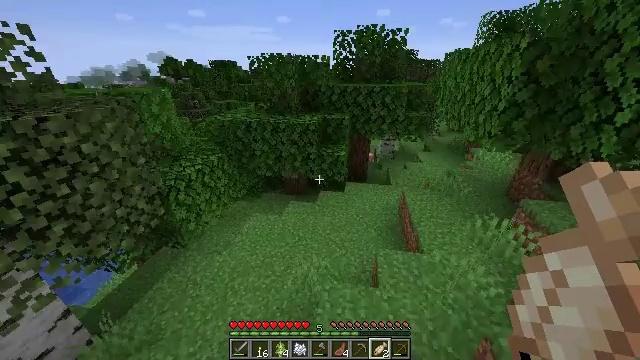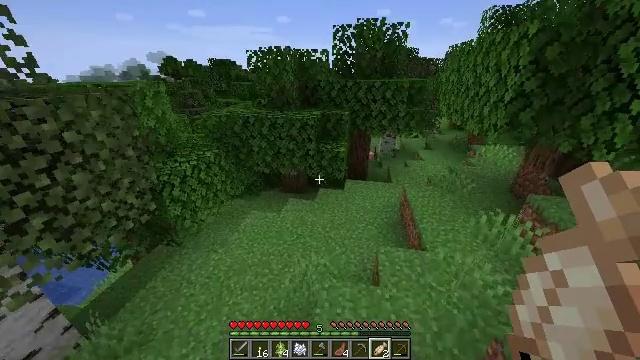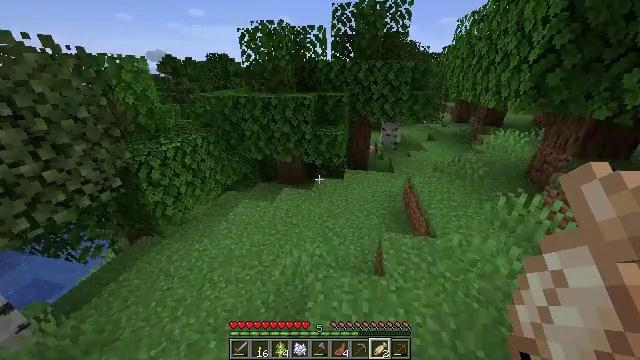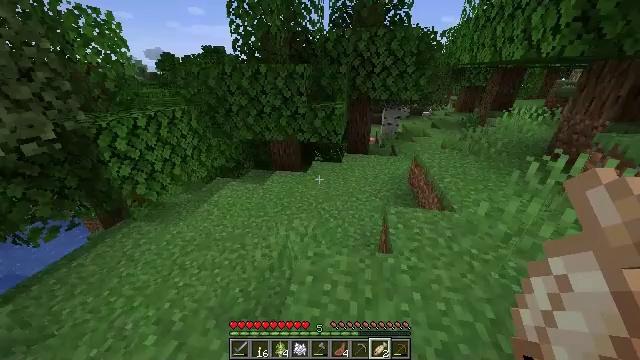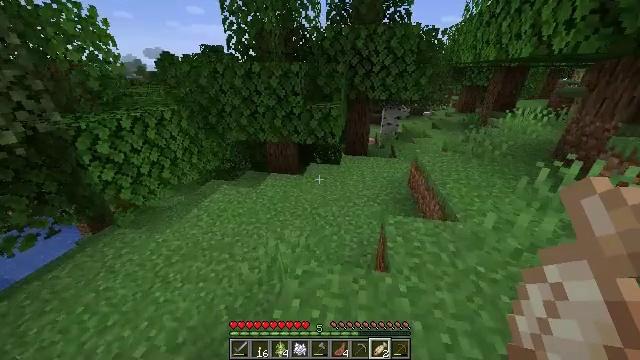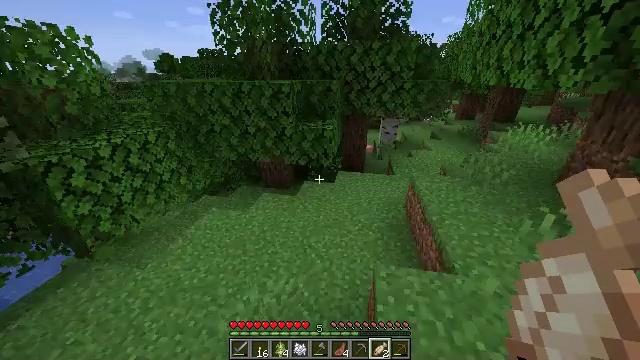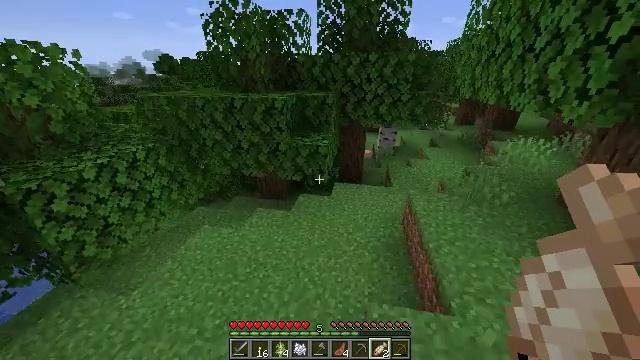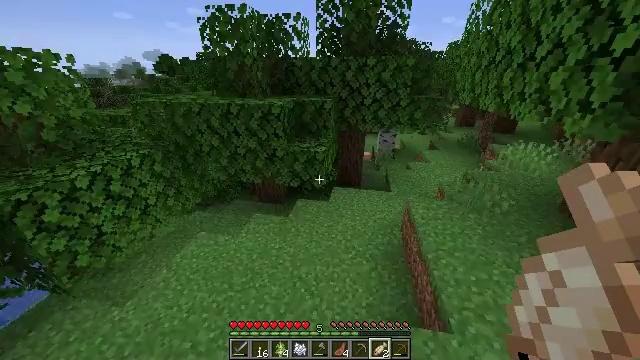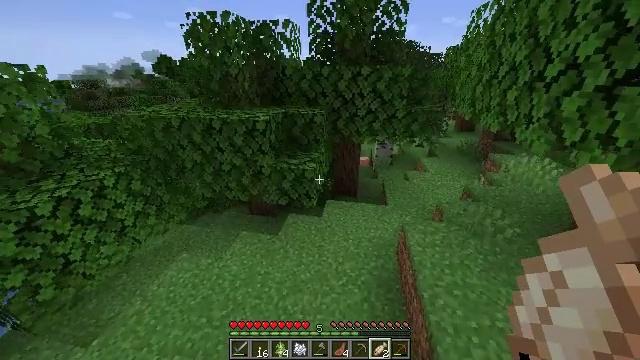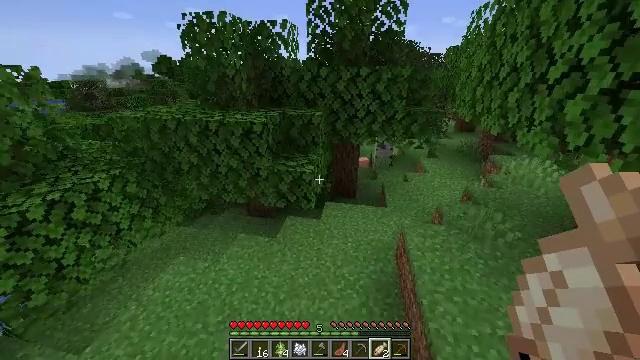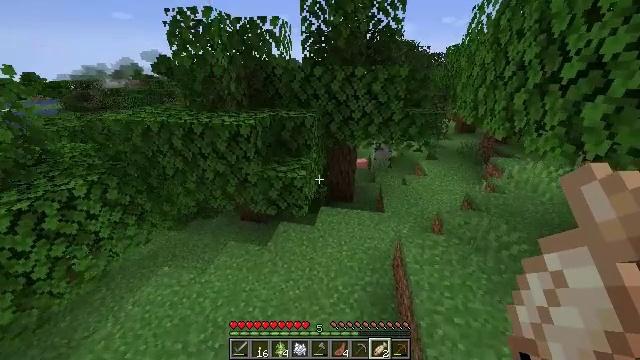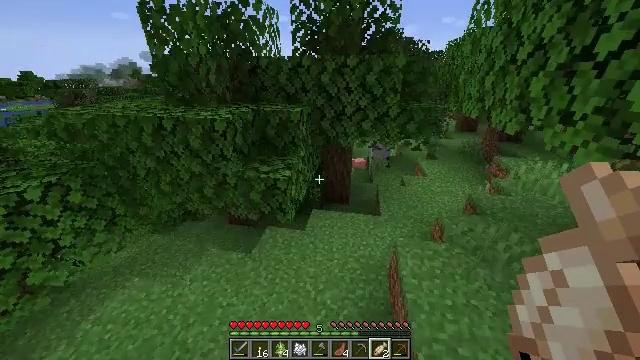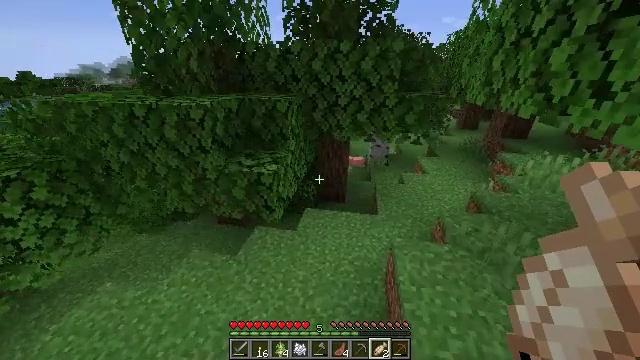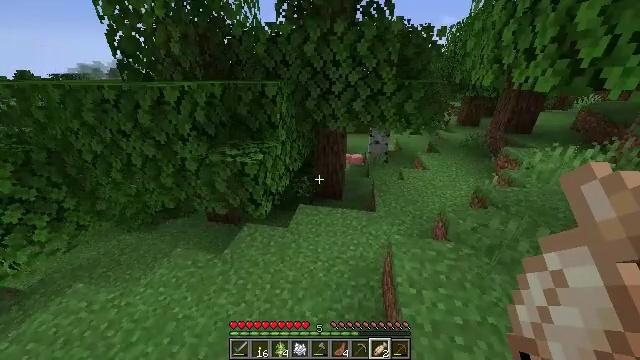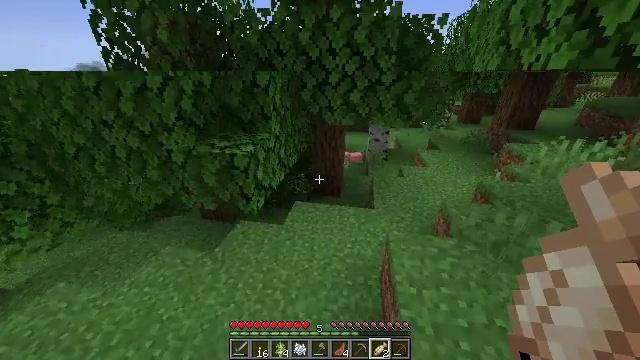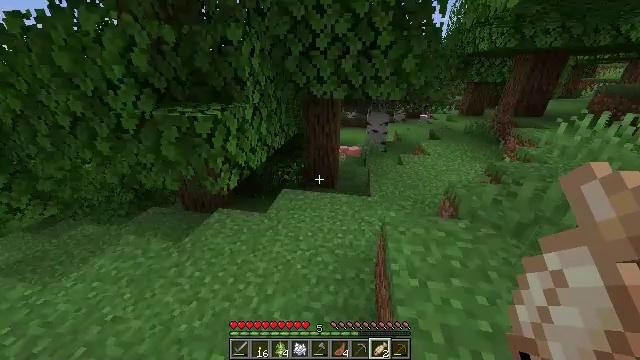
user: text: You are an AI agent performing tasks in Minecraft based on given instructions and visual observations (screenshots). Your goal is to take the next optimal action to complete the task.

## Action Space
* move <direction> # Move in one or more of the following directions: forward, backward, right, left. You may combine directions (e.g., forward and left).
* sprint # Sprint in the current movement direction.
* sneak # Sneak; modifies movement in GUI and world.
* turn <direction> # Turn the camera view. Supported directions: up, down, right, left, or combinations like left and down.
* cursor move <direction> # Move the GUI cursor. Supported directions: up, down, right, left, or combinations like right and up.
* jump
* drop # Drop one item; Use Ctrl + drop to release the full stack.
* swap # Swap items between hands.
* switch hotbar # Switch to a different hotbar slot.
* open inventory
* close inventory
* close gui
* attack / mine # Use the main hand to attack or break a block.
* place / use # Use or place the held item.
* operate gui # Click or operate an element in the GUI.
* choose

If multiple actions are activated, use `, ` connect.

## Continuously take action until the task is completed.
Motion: motion action
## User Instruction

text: Interact with the furnace to craft cooked cod.
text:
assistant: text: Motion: move forward and move right, jump
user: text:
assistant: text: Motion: move forward and move right, jump
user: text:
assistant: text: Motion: move forward and move right, jump
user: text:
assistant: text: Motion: move forward and move right, jump
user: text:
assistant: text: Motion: move forward and move right, jump
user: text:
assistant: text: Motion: move forward and move right, jump
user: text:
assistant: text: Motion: move forward and move right, jump
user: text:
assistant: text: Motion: move forward and move right, jump
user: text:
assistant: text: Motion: move forward and move right, jump
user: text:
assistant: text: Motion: move forward and move right, jump
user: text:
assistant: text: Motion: move forward and move right, jump
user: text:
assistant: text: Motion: move forward and move right, jump
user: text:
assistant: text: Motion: move forward and move right, jump
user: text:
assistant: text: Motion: move forward and move right, jump
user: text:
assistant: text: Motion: move forward and move right, jump
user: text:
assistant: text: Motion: move forward and move right, jump
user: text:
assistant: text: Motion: move forward and move right
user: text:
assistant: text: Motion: move forward and move right
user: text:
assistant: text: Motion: move forward and move right
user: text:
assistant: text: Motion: move forward and move right
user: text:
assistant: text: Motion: move forward and move right
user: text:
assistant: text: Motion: move forward and move right
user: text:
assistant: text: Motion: move forward and move right
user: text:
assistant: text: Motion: move forward and move right
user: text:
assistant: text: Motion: move forward and move right
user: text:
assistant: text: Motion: move forward and move right
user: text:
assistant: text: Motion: move forward and move right, turn right and down
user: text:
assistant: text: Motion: move forward and move right, turn right and down
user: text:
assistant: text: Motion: move forward and move right, turn right
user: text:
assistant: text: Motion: move forward and move right, turn right and up